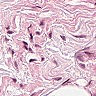
Metastatic tissue present: no